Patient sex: M
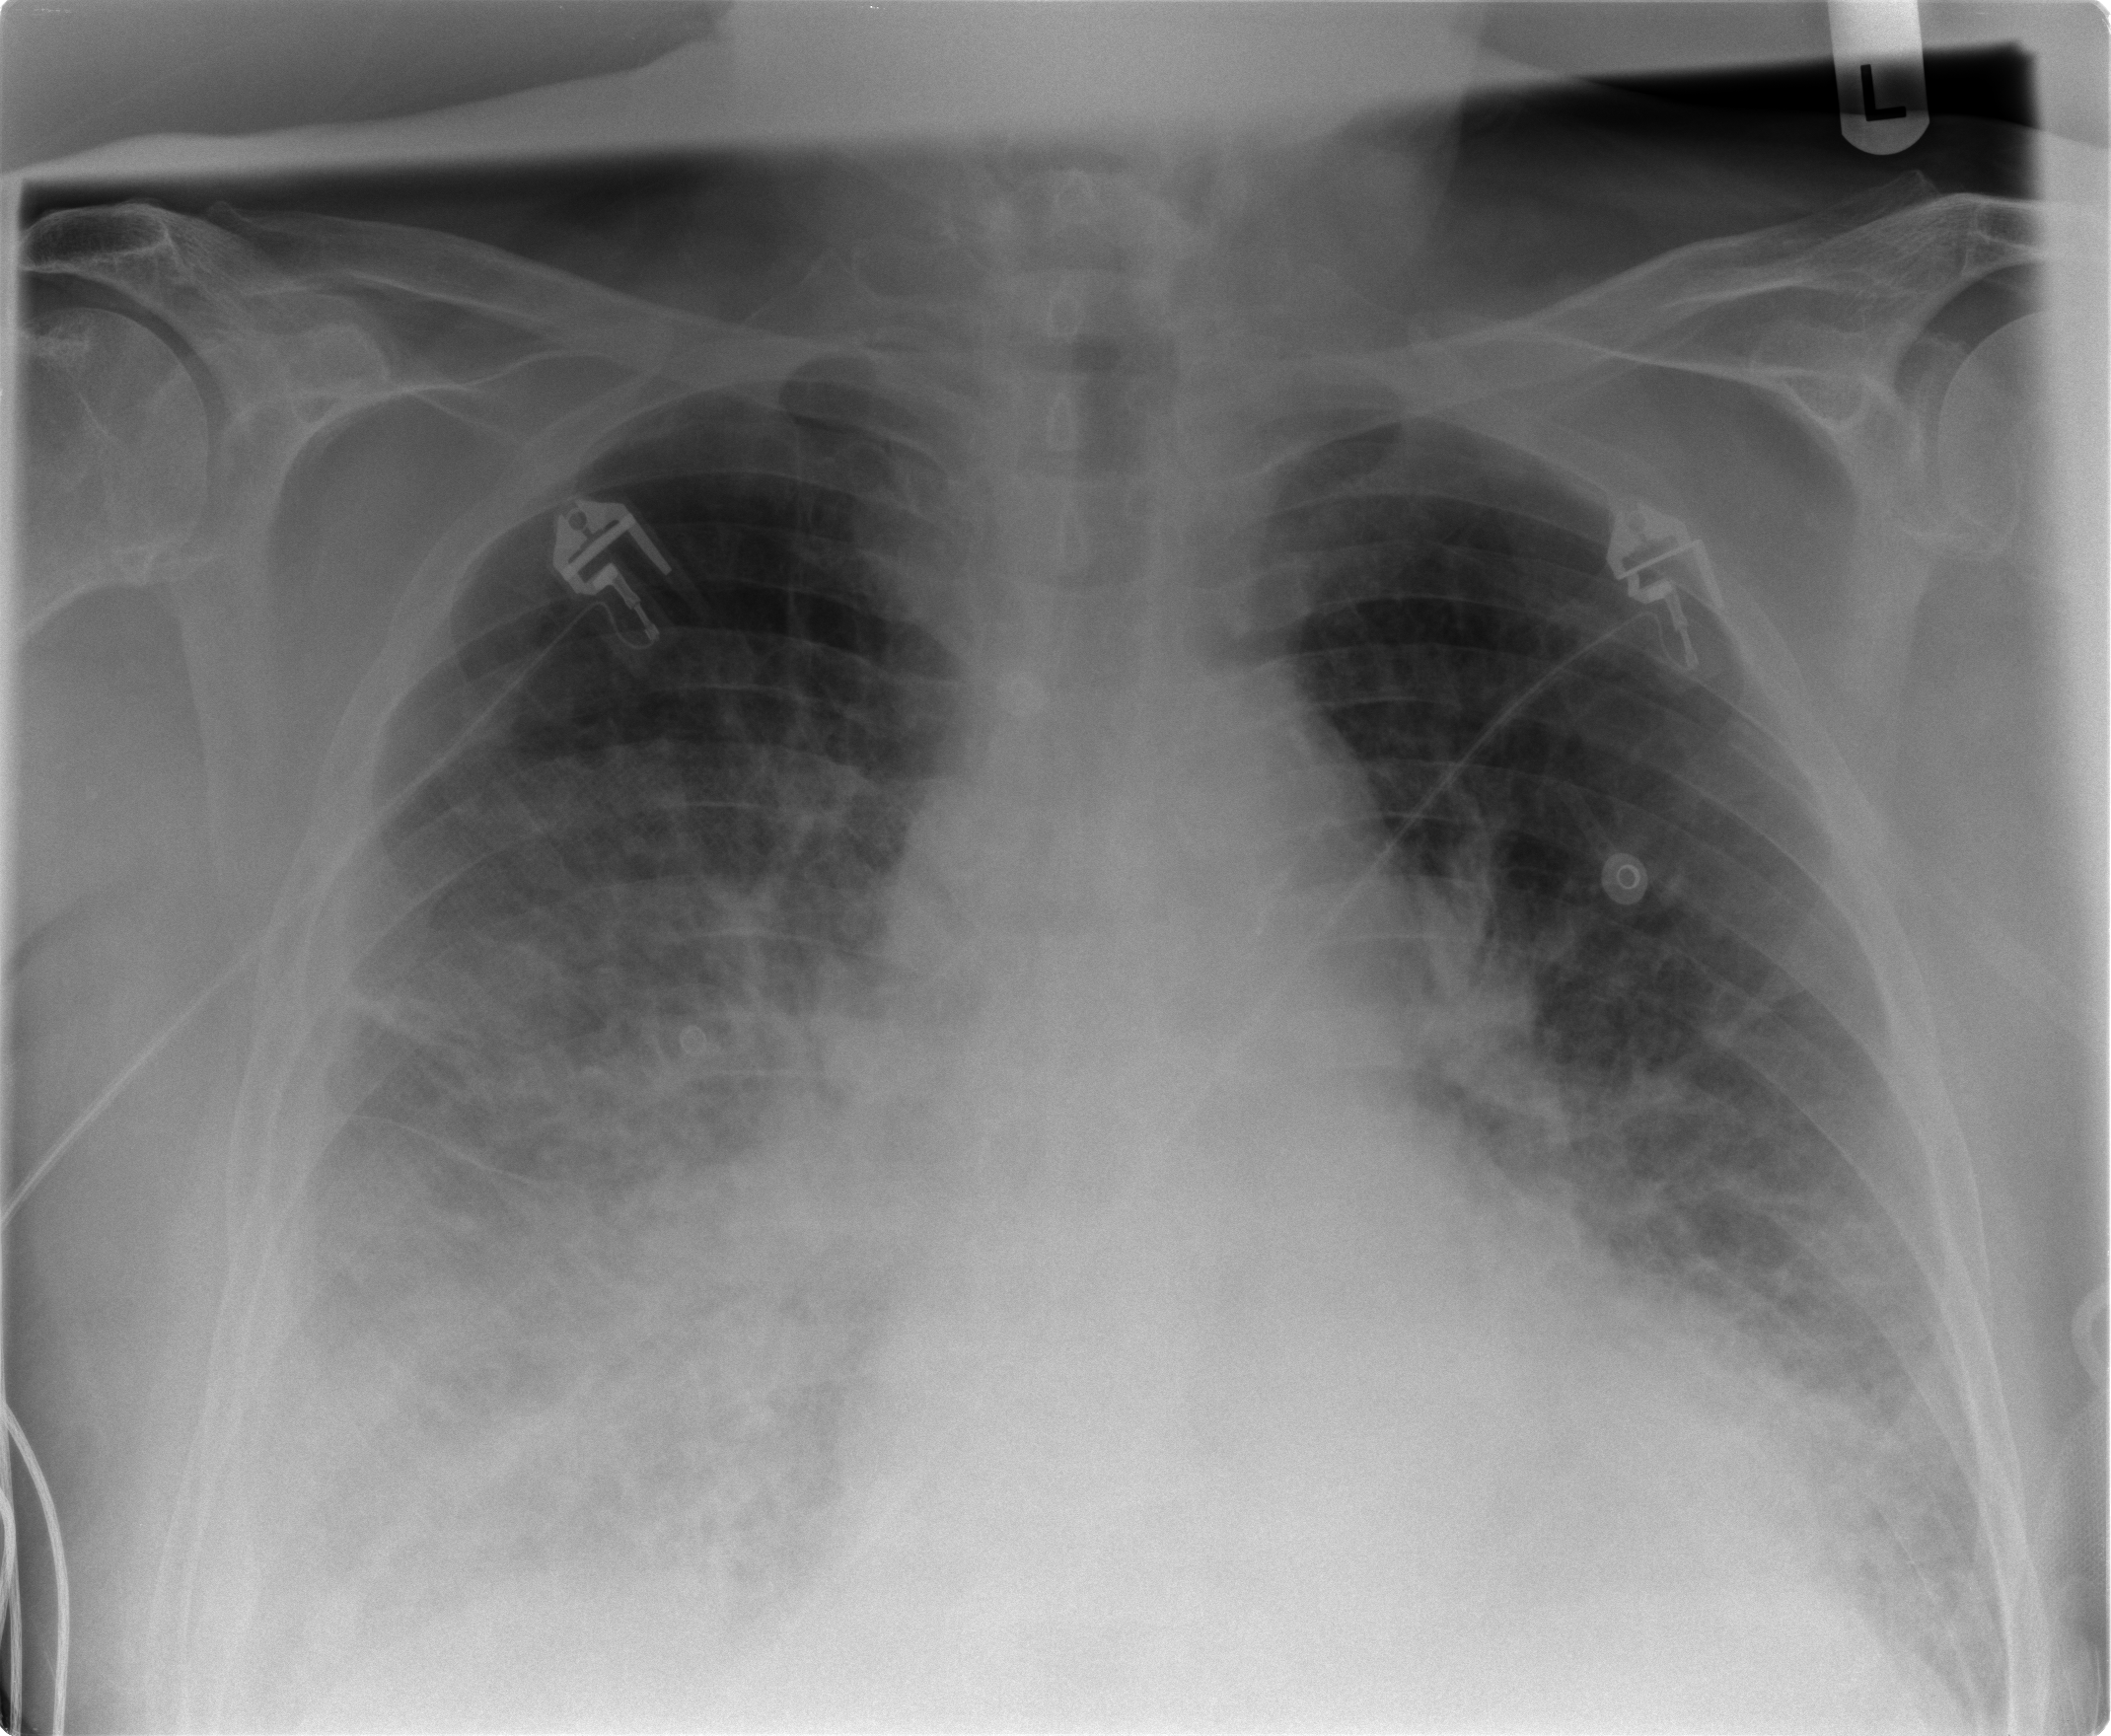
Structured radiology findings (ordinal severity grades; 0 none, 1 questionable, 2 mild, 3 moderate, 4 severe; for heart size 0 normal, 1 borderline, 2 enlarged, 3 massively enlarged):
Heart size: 2
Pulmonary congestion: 3
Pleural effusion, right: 2
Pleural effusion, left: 0
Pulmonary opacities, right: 3
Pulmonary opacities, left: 2
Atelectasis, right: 3
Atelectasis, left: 2